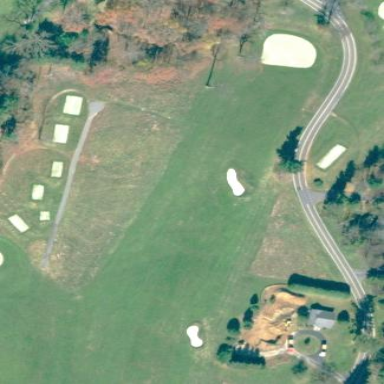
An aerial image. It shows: Golf rough area.